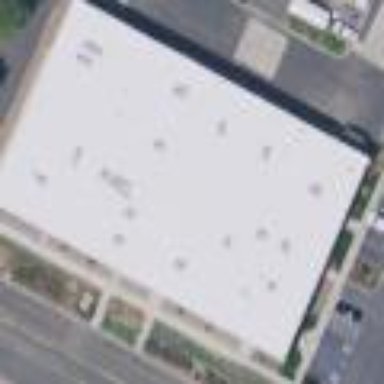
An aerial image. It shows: Industrial building.